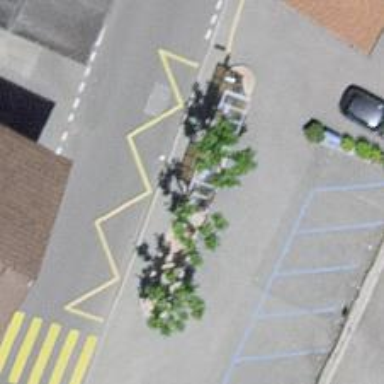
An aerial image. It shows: Bus stop with sheltered platform for public transport.